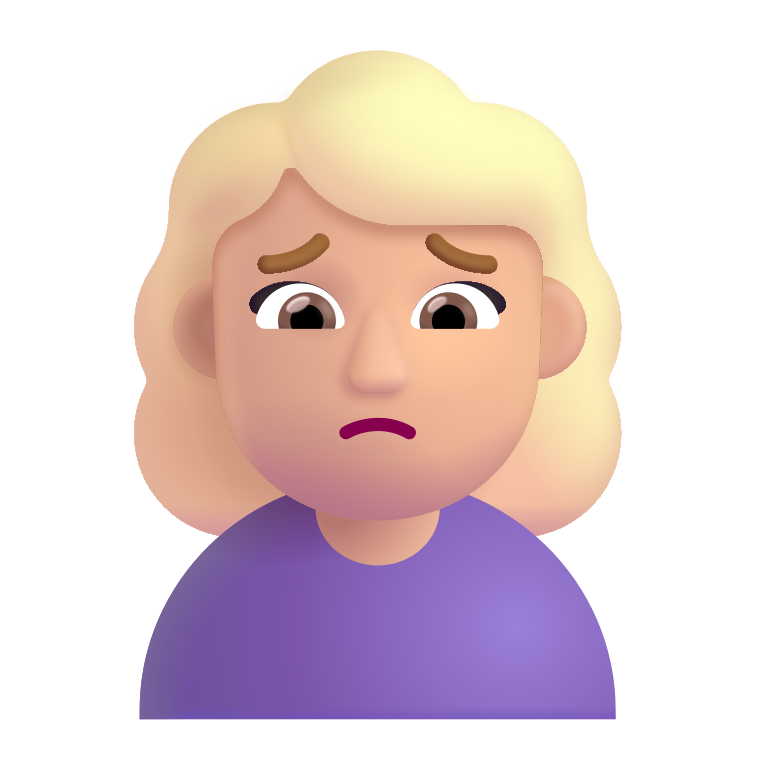
woman frowning color  light